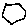
Label: hexagon